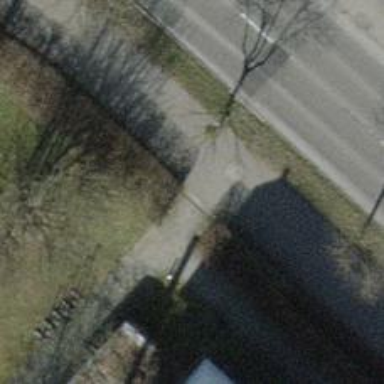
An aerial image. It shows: Bollard barrier.